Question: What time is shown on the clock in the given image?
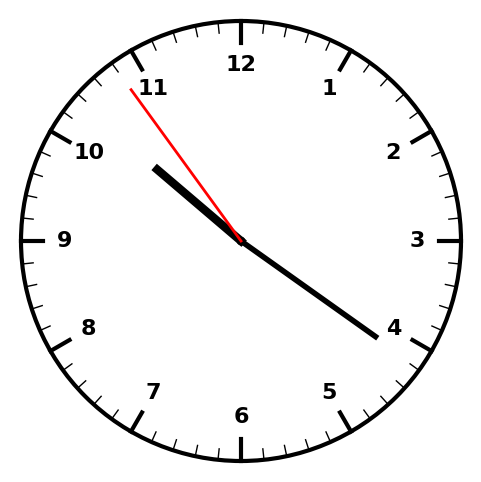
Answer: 10:20:54